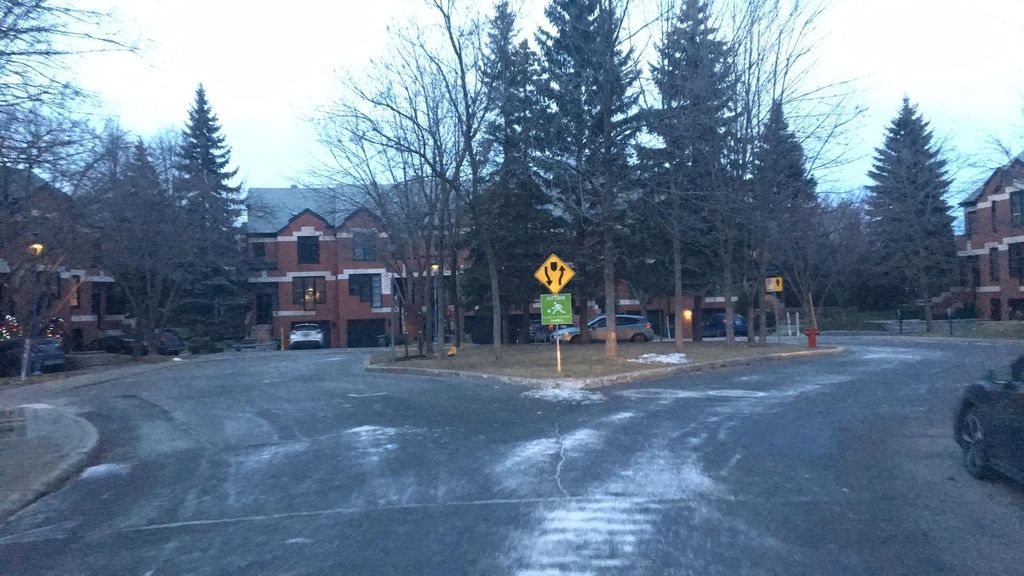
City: montreal